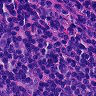
Metastatic tissue present: no